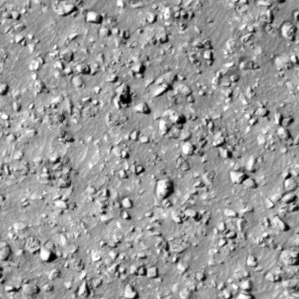
Label: non_frost